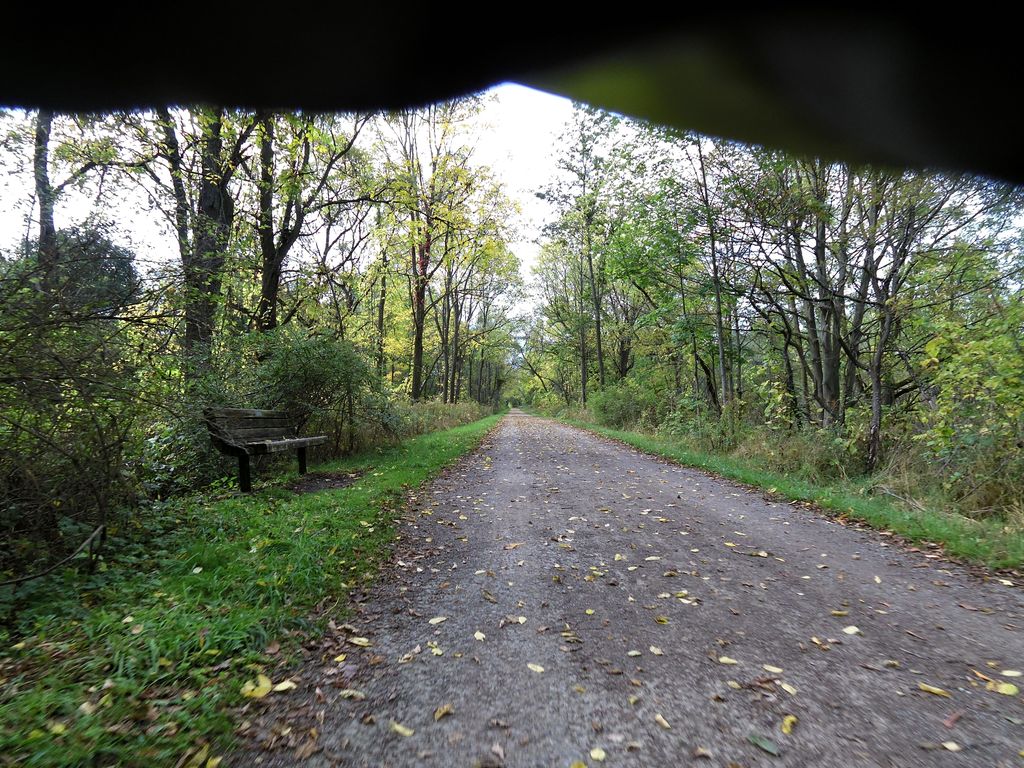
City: hamilton